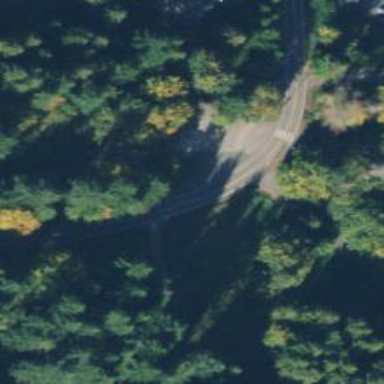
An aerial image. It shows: Asphalt cycleway running alongside abandoned railway line.